Question: I have a screen that contains some TextViews and an ImageView inside a LinearLayout with vertical orientation. I would like the whole thing to fit exactly in the screen (no matter what its size is) where the ImageView is the one that adjusts itself to accommodate this.
I've seen here a few variations of this question (including <URL> but didn't find anything that really answers my requirement.
So far i've used a solution which is not very "pretty", which is putting the entire LinearLayout inside a ScrollView, and use a custom ImageView that on its method calculates the delta between the height of the ScrollView to the height of the screen. If the former is larger than the latter then the delta is subtracted from the ImageView's measured height.
This solution is not perfect and i would really like to know if there is a better one. Im sure there is.
Appreciate your help.
: here is the layout xml
'''
<com.xxx.widgets.LockableScrollView xmlns:android="http://schemas.android.com/apk/res/android"
xmlns:tools="http://schemas.android.com/tools"
xmlns:custom="http://schemas.android.com/apk/res/com.venews"
android:layout_width="match_parent"
android:layout_height="match_parent"
custom:scrollable="false"
android:fillViewport="true">
<LinearLayout
android:layout_width="match_parent"
android:layout_height="wrap_content"
android:paddingLeft="@dimen/login_horizontal_margin"
android:paddingRight="@dimen/login_horizontal_margin"
android:orientation="vertical">
<com.xxx.widgets.ResizableToFitScreenImageView android:id="@+id/login_logo_image"
android:layout_height="wrap_content"
android:layout_width="wrap_content"
android:layout_gravity="center_horizontal"
android:layout_marginTop="@dimen/login_logo_margin"
android:layout_marginBottom="@dimen/login_logo_margin"
android:src="@drawable/ic_logo_and_name"/>
<RelativeLayout
android:layout_width="match_parent"
android:layout_height="wrap_content">
<TextView android:id="@+id/login_username"
android:layout_width="match_parent"
android:layout_height="wrap_content"
android:layout_alignParentTop="true"/>
<TextView android:id="@+id/login_password"
android:layout_width="match_parent"
android:layout_height="wrap_content"
android:layout_below="@id/login_username"/>
(...Other stuff...)
</RelativeLayout>
</LinearLayout>
</com.xxx.widgets.LockableScrollView>
'''
: and here's a sketch that i hope will make things clearer.

The sketch is showing 2 different screen sizes cause this solution would need to support also different devices with different screen sizes.
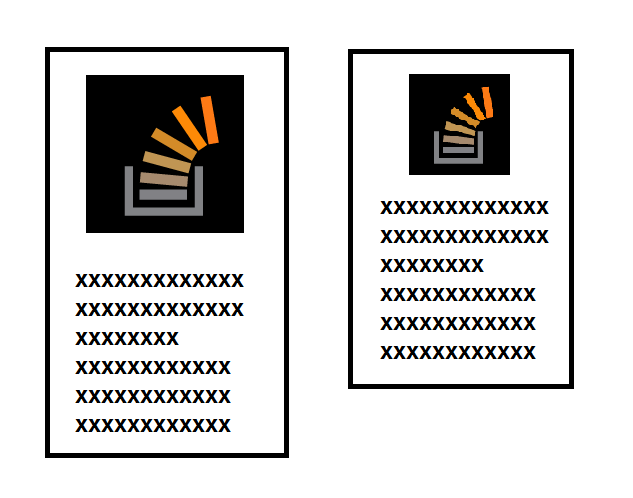
Answer: On the ImageView, set 'android:layout_height="0dp"' and 'android:layout_weight="1"'. This will cause it to fill the remaining space (more about layout_weight <URL>.
'''
<LinearLayout
xmlns:android="http://schemas.android.com/apk/res/android"
android:layout_width="match_parent"
android:layout_height="match_parent"
android:orientation="vertical">
<ImageView
android:layout_width="match_parent"
android:layout_height="0dp"
android:layout_weight="1"/>
<TextView
android:layout_width="match_parent"
android:layout_height="wrap_content"/>
<TextView
android:layout_width="match_parent"
android:layout_height="wrap_content"/>
</LinearLayout>
'''